Question: I have tried this below code, but it throws a unique key constraint error. I would like it as a pop-up message; see my below code.
'''
using (SqlConnection con2 = new SqlConnection(ConfigurationManager.ConnectionStrings["ConnectionString"].ConnectionString))
{
var fromdate = DateTime.Parse(txtfromdate.Text);
var todate = DateTime.Parse(txttodate.Text);
var datedif1 = (todate - fromdate).Days;
var sqlInsert = new SqlCommand("INSERT INTO datelist ([datedif],[batch],[daywk],[semester],[weekbatch],[subject],[facultyname],[facultyid],[WeekMonth]) VALUES (@datedif,@batch,@daywk,@semester,@weekbatch,@subject,@facultyname,@facultyid,@weekMonth)", con2);
var sqlParamater = sqlInsert.Parameters.Add("@datedif", SqlDbType.Date);
var sqlParameter1 = sqlInsert.Parameters.Add("@batch", SqlDbType.NVarChar);
var sqlParameter2 = sqlInsert.Parameters.Add("@daywk", SqlDbType.NVarChar);
var sqlParameter3 = sqlInsert.Parameters.Add("@semester", SqlDbType.NVarChar);
var sqlParameter4 = sqlInsert.Parameters.Add("@weekbatch", SqlDbType.NVarChar);
var sqlParameter5 = sqlInsert.Parameters.Add("@subject", SqlDbType.NVarChar);
var sqlParameter6 = sqlInsert.Parameters.Add("@facultyname", SqlDbType.NVarChar);
var sqlParameter7 = sqlInsert.Parameters.Add("@facultyid", SqlDbType.NVarChar);
var sqlParameter8 = sqlInsert.Parameters.Add("@WeekMonth", SqlDbType.NVarChar);
con2.Open();
try
{
for (var i = 0; i <= datedif1; i++)
{
var consecutiveDate = fromdate.AddDays(i);
sqlParamater.Value = consecutiveDate;
sqlParameter1.Value = batch1;
sqlParameter2.Value = dayweek;
sqlParameter3.Value = semester;
sqlParameter4.Value = weekbatch;
sqlParameter5.Value = subject;
sqlParameter6.Value = faculty;
sqlParameter7.Value = facultyid;
sqlParameter8.Value = weekmonth;
int s = sqlInsert.ExecuteNonQuery();
}
con2.Close();
}
catch(ConstraintException ex)
{
throw new ApplicationException("data are duplicated");
}
}
'''
Here's a screen shot of the error which am getting,

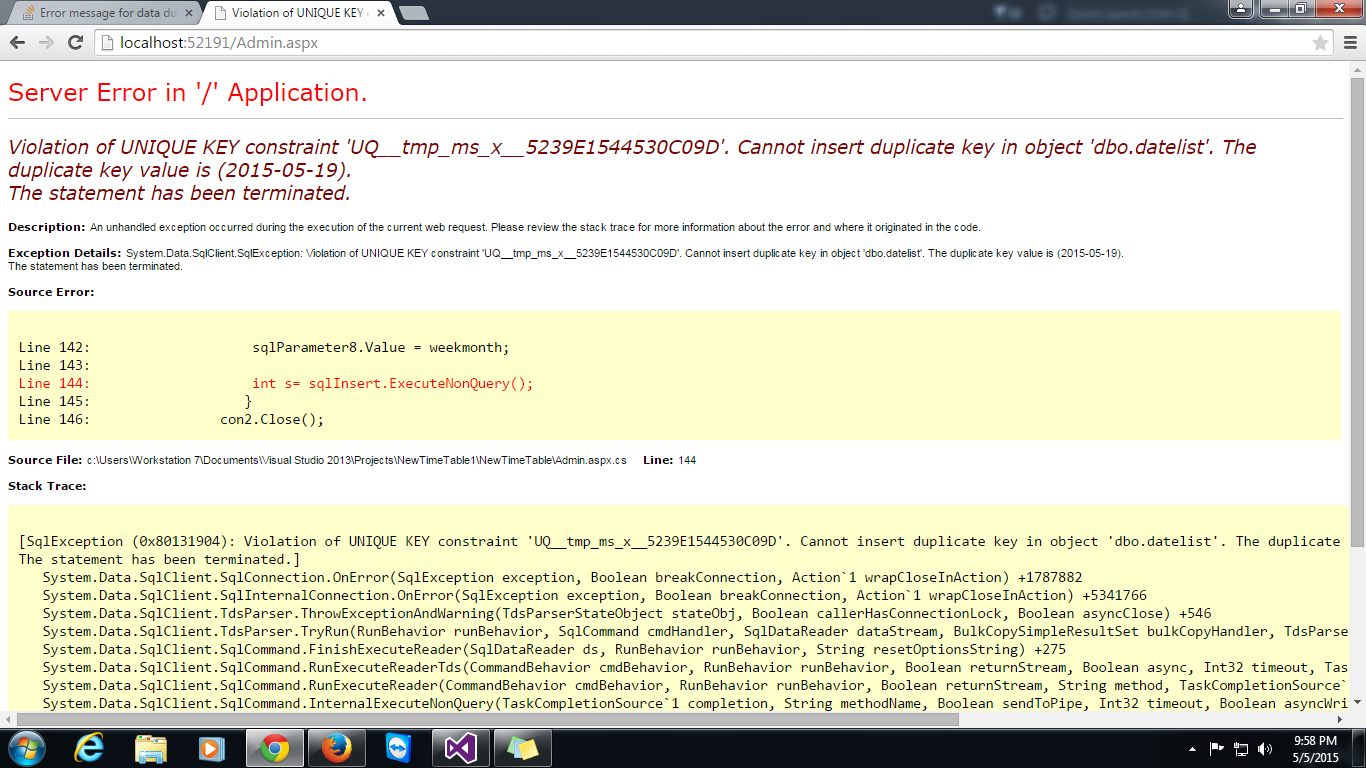
Answer: You are catching a <URL> which is not a subclass of 'ConstraintException'. Change the catch and you will get it handled.